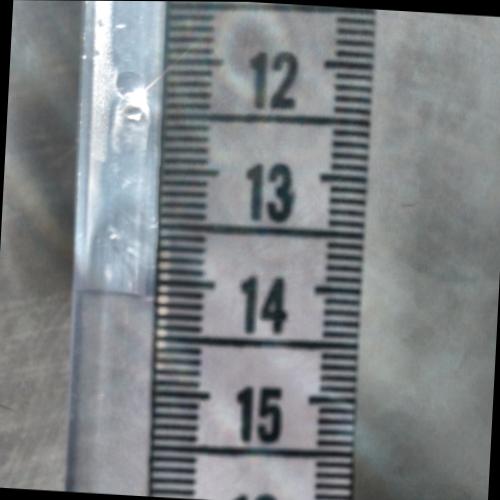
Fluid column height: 14.1 cm